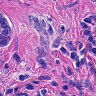
Metastatic tissue present: yes